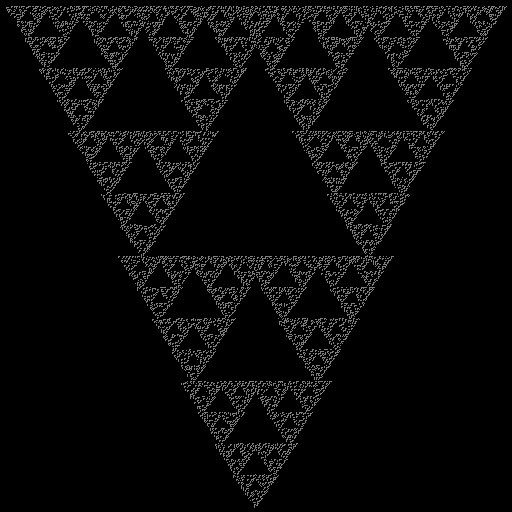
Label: sierpinski_gasket